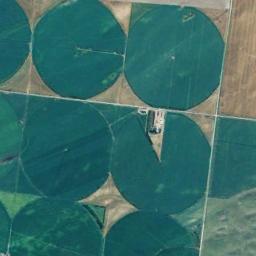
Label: circular_farmland